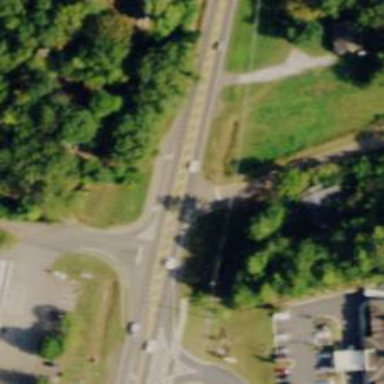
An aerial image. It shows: Asphalt road with secondary link designation.